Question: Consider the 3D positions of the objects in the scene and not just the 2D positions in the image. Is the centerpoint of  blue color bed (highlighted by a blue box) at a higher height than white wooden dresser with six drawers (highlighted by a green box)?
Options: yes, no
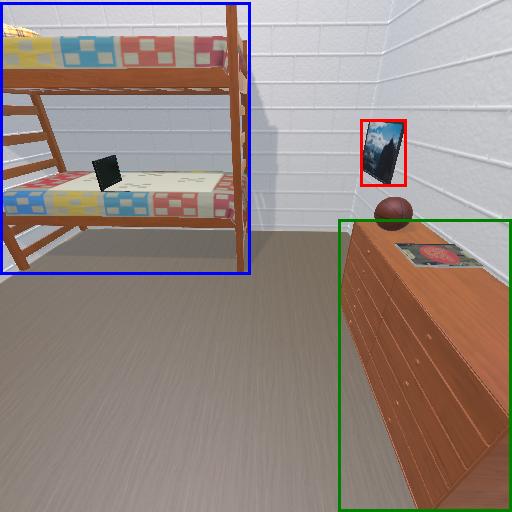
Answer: yes